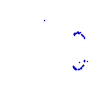
Particle: proton